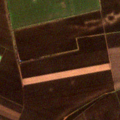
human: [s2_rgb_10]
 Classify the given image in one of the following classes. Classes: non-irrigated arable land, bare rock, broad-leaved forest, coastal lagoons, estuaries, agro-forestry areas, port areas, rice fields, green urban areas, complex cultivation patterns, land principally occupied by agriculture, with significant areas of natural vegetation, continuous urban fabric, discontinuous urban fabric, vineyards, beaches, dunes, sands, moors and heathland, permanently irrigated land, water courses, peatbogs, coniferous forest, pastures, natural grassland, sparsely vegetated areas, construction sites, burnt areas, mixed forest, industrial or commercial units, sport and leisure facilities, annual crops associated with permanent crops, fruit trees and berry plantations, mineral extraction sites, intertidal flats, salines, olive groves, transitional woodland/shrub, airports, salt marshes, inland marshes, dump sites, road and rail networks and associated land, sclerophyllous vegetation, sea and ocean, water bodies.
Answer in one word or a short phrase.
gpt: non-irrigated arable land